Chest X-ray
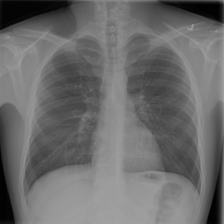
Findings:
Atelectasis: negative
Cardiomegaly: negative
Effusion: negative
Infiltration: positive
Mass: negative
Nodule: negative
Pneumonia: negative
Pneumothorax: negative
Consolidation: negative
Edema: negative
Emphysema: negative
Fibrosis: negative
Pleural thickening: negative
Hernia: negative